Question: i already created the windows forms that the function is to add the information to the database. But, i have a problem. When i type the number like this one "SM0001" in the "Product Code" column, and hit enter, it store the data to the database and when i type the same number like i typed before, it does not prevent the user like the entered "Product Code" already exists in the database. So, this is my currently database (displayed in the datagridview in the system):

As you can see the row "1" and row "2" has the same "Product Code".. My question is: How do i prevent the user to entering the same number twice?
Here is the code that i am using to store to the database:
'''
private void AddDatabase(object sender, EventArgs e)
{
using (OleDbConnection conn = new OleDbConnection(connectionString))
{
string query = "INSERT INTO [Record] ([ProductCode], [Quantity], [Description], [SubTotal], [Total], [IssuedBy], [To], [Dates], [Times]) VALUES (@ProductCode, @Quantity, @Description, @SubTotal, @Total, @IssuedBy, @To, @Dates, @Times)";
string _query = "INSERT INTO [TransRecord] ([ProductCode], [Quantity], [Description], [SubTotal], [Total], [IssuedBy], [To], [Dates], [Times]) VALUES (@ProductCode, @Quantity, @Description, @SubTotal, @Total, @IssuedBy, @To, @Dates, @Times)";
conn.Open();
using (OleDbCommand cmd = new OleDbCommand(query, conn))
{
cmd.Parameters.Add("@ProductCode", System.Data.OleDb.OleDbType.VarChar);
cmd.Parameters["@ProductCode"].Value = this.numericTextBox1.Text;
cmd.Parameters.Add("@Quantity", System.Data.OleDb.OleDbType.Integer);
cmd.Parameters["@Quantity"].Value = Convert.ToInt32(this.numericUpDown1.Value);
cmd.Parameters.Add("@Description", System.Data.OleDb.OleDbType.VarChar);
cmd.Parameters["@Description"].Value = this.textBox5.Text;
cmd.Parameters.Add("@SubTotal", System.Data.OleDb.OleDbType.Integer);
cmd.Parameters["@SubTotal"].Value = Convert.ToInt32(this.numericTextBox2.Text);
cmd.Parameters.Add("@Total", System.Data.OleDb.OleDbType.Integer);
cmd.Parameters["@Total"].Value = Convert.ToInt32(this.numericTextBox3.Text);
cmd.Parameters.Add("@IssuedBy", System.Data.OleDb.OleDbType.VarChar);
cmd.Parameters["@IssuedBy"].Value = this.textBox1.Text;
cmd.Parameters.Add("@To", System.Data.OleDb.OleDbType.VarChar);
cmd.Parameters["@To"].Value = this.textBox2.Text;
cmd.Parameters.Add("@Dates", System.Data.OleDb.OleDbType.Date);
cmd.Parameters["@Dates"].Value = this.textBox3.Text;
cmd.Parameters.Add("@Times", System.Data.OleDb.OleDbType.DBTimeStamp);
cmd.Parameters["@Times"].Value = DateTime.Now.ToShortTimeString();
cmd.ExecuteNonQuery();
using (OleDbCommand _cmd = new OleDbCommand(_query, conn))
{
_cmd.Parameters.Add("@ProductCode", System.Data.OleDb.OleDbType.VarChar);
_cmd.Parameters["@ProductCode"].Value = this.numericTextBox1.Text;
_cmd.Parameters.Add("@Quantity", System.Data.OleDb.OleDbType.Integer);
_cmd.Parameters["@Quantity"].Value = Convert.ToInt32(this.numericUpDown1.Value);
_cmd.Parameters.Add("@Description", System.Data.OleDb.OleDbType.VarChar);
_cmd.Parameters["@Description"].Value = this.textBox5.Text;
_cmd.Parameters.Add("@SubTotal", System.Data.OleDb.OleDbType.Integer);
_cmd.Parameters["@SubTotal"].Value = Convert.ToInt32(this.numericTextBox2.Text);
_cmd.Parameters.Add("@Total", System.Data.OleDb.OleDbType.Integer);
_cmd.Parameters["@Total"].Value = Convert.ToInt32(this.numericTextBox3.Text);
_cmd.Parameters.Add("@IssuedBy", System.Data.OleDb.OleDbType.VarChar);
_cmd.Parameters["@IssuedBy"].Value = this.textBox1.Text;
_cmd.Parameters.Add("@To", System.Data.OleDb.OleDbType.VarChar);
_cmd.Parameters["@To"].Value = this.textBox2.Text;
_cmd.Parameters.Add("@Dates", System.Data.OleDb.OleDbType.Date);
_cmd.Parameters["@Dates"].Value = this.textBox3.Text;
_cmd.Parameters.Add("@Times", System.Data.OleDb.OleDbType.DBTimeStamp);
_cmd.Parameters["@Times"].Value = DateTime.Now.ToShortTimeString();
_cmd.ExecuteNonQuery();
}
if (_choice.comboBox1.Text == "English")
{
System.Media.SoundPlayer _sound = new System.Media.SoundPlayer(@"C:\Windows\Media\Windows Exclamation.wav");
_sound.Play();
DialogResult _dialogResult = MessageBox.Show("Added Successfully!", "Success", MessageBoxButtons.OK);
if (_dialogResult == DialogResult.OK)
{
ViewDatabase(sender, e);
ClearTextBox(sender, e);
}
}
dataGridView1.ClearSelection();
}
conn.Close();
}
}
'''
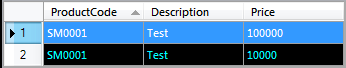
Answer: Use SQL Server EXISTS syntax.
'''
IF NOT EXISTS (SELECT * FROM Recrd WHERE (PRoductCode = @ProductCode))
BEGIN
INSERT INTO [Record] ([ProductCode], [Quantity], [Description], [SubTotal], [Total], [IssuedBy], [To], [Dates], [Times]) VALUES (@ProductCode, @Quantity, @Description, @SubTotal, @Total, @IssuedBy, @To, @Dates, @Times)
END
ELSE
BEGIN
do an update or give me some message
END
'''
Ok, for Access. I am not great with it but I think something like this will work:
'''
int intNumRows;
string query = "SELECT COUNT(*) FROM [Record ] WHERE PRoductCode = @ProductCode ";
objCmd = new OleDbCommand(strSQL, objConn);
intNumRows = Convert.ToInt32(objCmd.ExecuteScalar());
if(intNumRows > 0)
{
this.lblStatus.Text = "Record already exists for this customer.";
}
else
{
string query = "INSERT INTO [Record] ([ProductCode], [Quantity], [Description], [SubTotal], [Total], [IssuedBy], [To], [Dates], [Times]) VALUES (@ProductCode, @Quantity, @Description, @SubTotal, @Total, @IssuedBy, @To, @Dates, @Times)";
string _query = "INSERT INTO [TransRecord] ([ProductCode], [Quantity], [Description], [SubTotal], [Total], [IssuedBy], [To], [Dates], [Times]) VALUES (@ProductCode, @Quantity, @Description, @SubTotal, @Total, @IssuedBy, @To, @Dates, @Times)";
---
---
'''